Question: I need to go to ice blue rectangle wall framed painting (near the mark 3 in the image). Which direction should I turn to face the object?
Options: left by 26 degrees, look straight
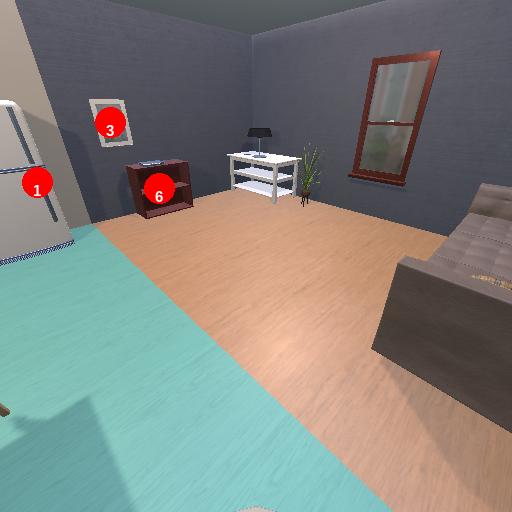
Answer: left by 26 degrees